Question: I have a view-based NSTableView that usually has one column in it. However, at a button press, I want a new column to slide in from the left (very similar to what happens on an iPhone when you click the Edit button in Mail). For now, the view that I want to slide is in a very simple view that draws a solid background: its drawRect: just does
'''
[[NSColor blueColor] set];
[[NSBezierPath bezierPathWithRect:[self bounds]] fill];
'''
In the delegate for my NSTableView, I have the following:
'''
- (IBAction)buttonPressed:(id)sender
{
NSTableColumn *newColumn = [[NSTableColumn alloc] initWithIdentifier:@"InPreviewColumn"];
[newColumn setWidth:40];
[newColumn setMinWidth:[newColumn width]];
/* To make up for there not being an insertColumnAt: method,
hide the column, add it, and move it to the front before showing it. */
[newColumn setHidden:YES];
[availableFontsView beginUpdates];
[availableFontsView addTableColumn:newColumn];
[availableFontsView moveColumn:1 toColumn:0];
[availableFontsView endUpdates];
[newColumn setHidden:NO];
}
- (NSView *)tableView:(NSTableView *)tableView viewForTableColumn:(NSTableColumn *)tableColumn row:(NSInteger)row
{
/* ... code for main column ... */
else if([[tableColumn identifier] isEqualToString:@"InPreviewColumn"])
{
USSolidBackgroundView *v = [tableView makeViewWithIdentifier:[tableColumn identifier] owner:self];
if(!v)
{
v = [[[USSolidBackgroundView alloc] initWithFrame:NSMakeRect(0, 0, [tableColumn width], 0)] autorelease];
[v setIdentifier:[tableColumn identifier]];
[v setAutoresizingMask:NSViewMinXMargin | NSViewWidthSizable | NSViewMaxXMargin];
}
return v;
}
}
'''
Yet, when I do this, I end up with this result (there's a big non-blue margin between the blue part of the new column and the start of the main column):

When the additional column isn't present, there's no margin so I'm pretty sure that the problem isn't with the other view (since there's no margin when it's the only view displayed).
I've used logging statements to verify that solid color view's bounds always has a width of 40 (in its drawRect:) and, at least when the view is created, the table column has a width of 40 as well.
So where does this margin come from? No matter how I size the column, it seem that only roughly half of it is blue. So, the bigger the column, the bigger the margin.
How do I make the entire extra column blue?
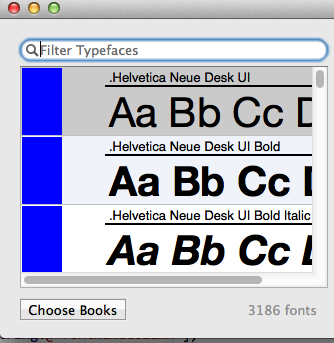
Answer: The issue was my being stupid: In the view that draws the font names, I was basing the position on [self frame]. Which is wrong.
[self bounds] is the way to go. Which I knew. Can't believe I made this mistake. Amateur hour.
If you wander by this question, feel free to vote to close it or flag it or whatever it is that's supposed to work on Stackoverflow.
My apologies.